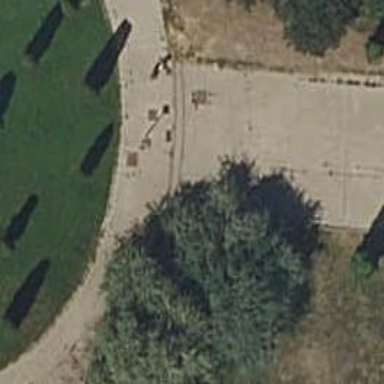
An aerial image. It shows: Footway made of paving stones.